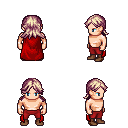
a pixel art fantasy rpg character, male body template, human, light skin, red cape, red pants, white blonde loose hair, brown shoes, four views (front, back, left, right), 2x2 character sprite sheet, small pixel art, hard edges, no anti-aliasing